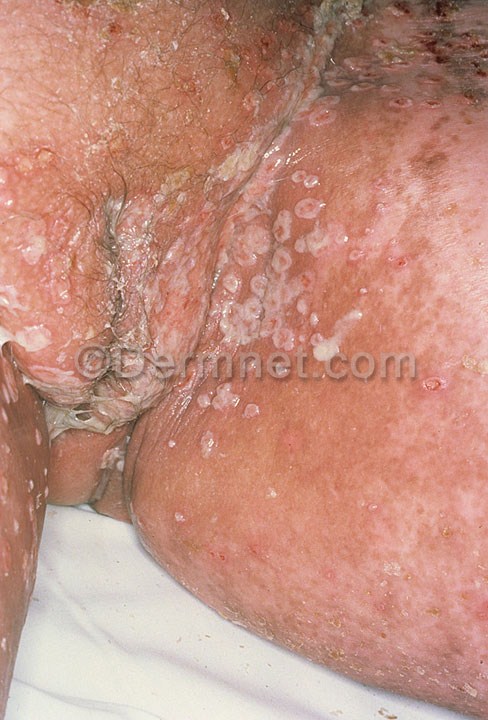
Disease: Herpes HPV and other STDs Photos